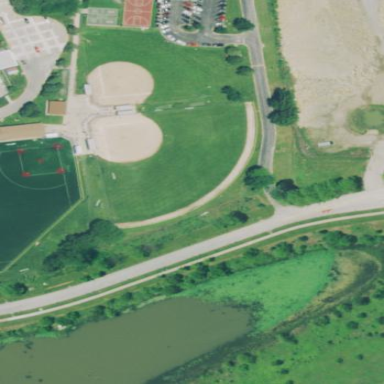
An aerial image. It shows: Baseball pitch for leisure land activities.